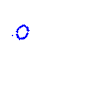
Particle: proton